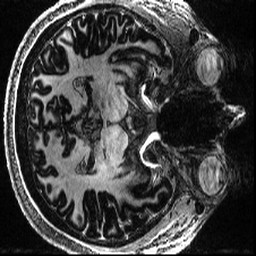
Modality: T1w
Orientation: axial
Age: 25
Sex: male
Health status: healthy
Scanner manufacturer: siemens
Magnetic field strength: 7 T
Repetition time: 4.3 s
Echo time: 0.00227 s